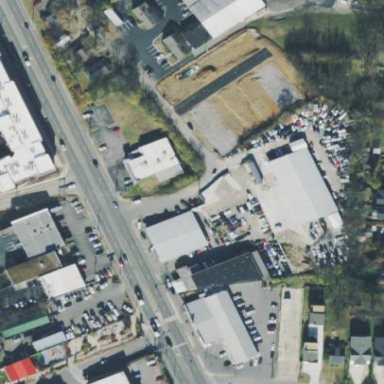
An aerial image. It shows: Retail area.